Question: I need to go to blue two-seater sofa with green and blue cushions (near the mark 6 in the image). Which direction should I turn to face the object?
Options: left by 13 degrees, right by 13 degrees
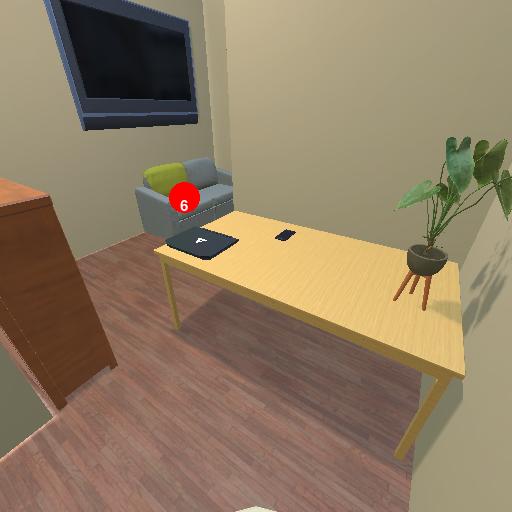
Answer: left by 13 degrees